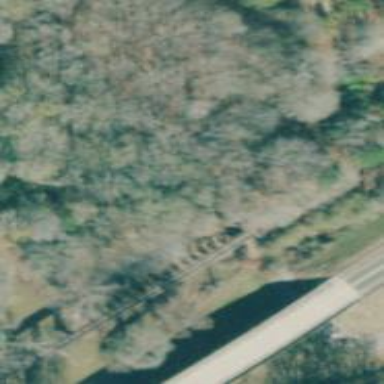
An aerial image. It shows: Bridge over railway line.